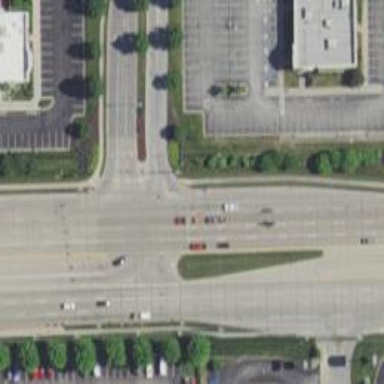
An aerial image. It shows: Unmarked road crossing.